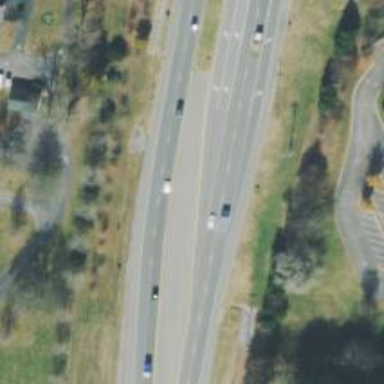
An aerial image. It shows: Primary highway.